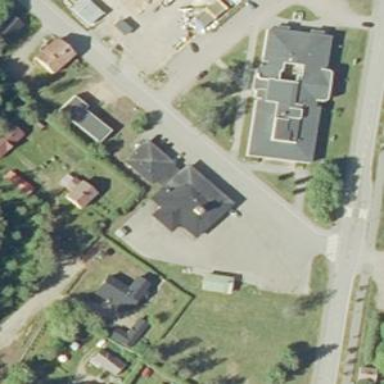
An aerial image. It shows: Fire station building.